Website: home-depot
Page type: payment
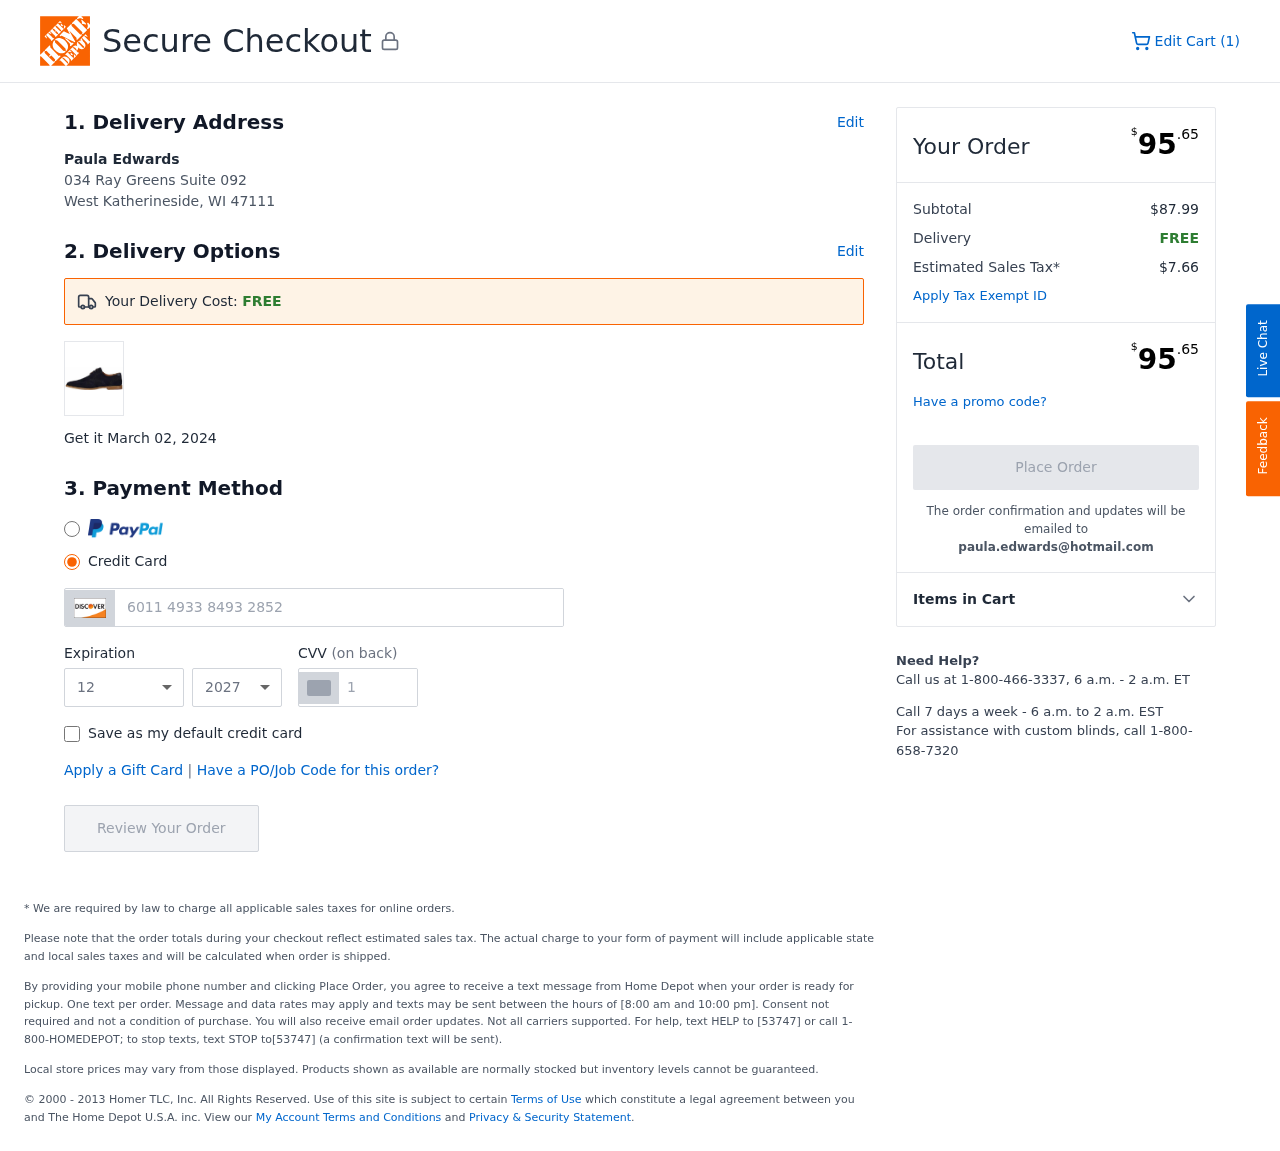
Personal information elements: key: PII_CARD_CVV
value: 187
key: PII_CARD_EXPIRY_MONTH
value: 12
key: PII_CARD_EXPIRY_YEAR
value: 27
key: PII_CARD_NUMBER
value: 6011 4933 8493 2852
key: PII_CITY_STATE_ZIP
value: West Katherineside, WI 47111
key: PII_EMAIL
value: paula.edwards@hotmail.com
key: PII_FULLNAME
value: Paula Edwards
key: PII_STREET
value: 034 Ray Greens Suite 092
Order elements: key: ORDER_NUM_ITEMS
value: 1
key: ORDER_DELIVERY_DATE
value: March 02, 2024
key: ORDER_TOTAL
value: $95.65
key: ORDER_SUBTOTAL
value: $87.99
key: ORDER_SHIPPING_COST
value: FREE
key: ORDER_TAX
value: $7.66